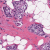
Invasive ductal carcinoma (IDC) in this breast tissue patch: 1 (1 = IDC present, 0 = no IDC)